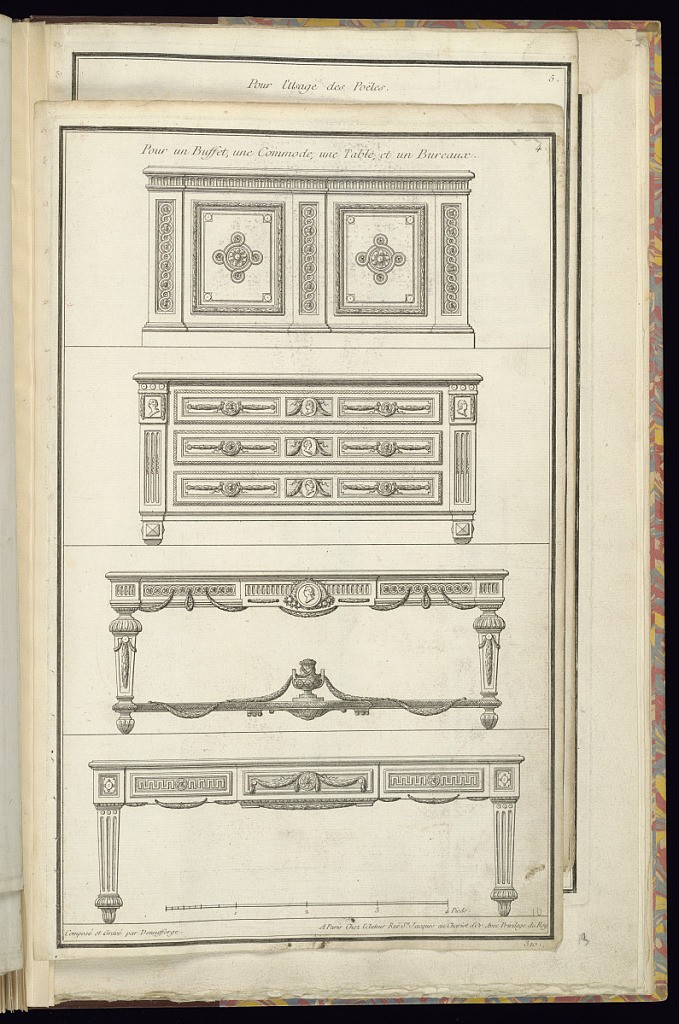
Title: Pour un Buffet, une Commode, une Table, et un Bureaux
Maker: Jean-François de Neufforge, Flemish, 1714 – 1791
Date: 1763
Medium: Etching and engraving on laid paper
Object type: Print
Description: A plate with designs for four pieces of furniture decorated with neoclassical motifs and ornament. From top to bottom - the lower part of a buffet, a chest of drawers, a table, and a desk. The ornament features fluting, meander and geometric patterns, rosettes, profile portraits, cornucopia, festoons of laurel leaves, a vase, fluting, basket weave and acanthus leaf and ribbon moldings. A scale along the bottom. The plate is titled, numbered, and signed.